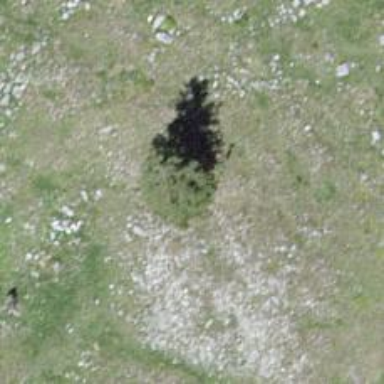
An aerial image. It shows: Needle-leaved tree in nature.